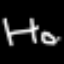
Label: hourglass